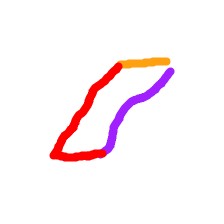
Shape: parallelogram